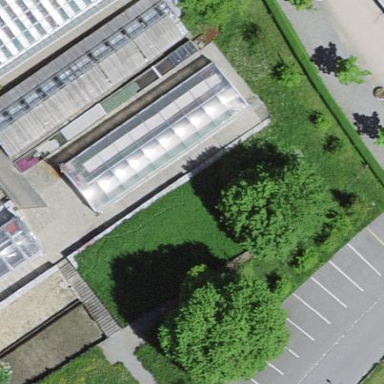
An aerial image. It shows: Greenhouse.